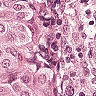
Metastatic tissue present: yes